Question: I want to install the latest 'django-froala-editor' version.
But 'pip install' keeps installing the 'django-froala-editor' version 2.0.1.
### Steps to reproduce the problem.
(using virtualenvwrapper to ease the test)
'''
mktmpenv
pip search froala
pip install django-froala-editor
'''
The version '2.0.1' gets installed, even though the '2.3.2' is <URL> and the pip search shows a '2.1.0' version.

### OS.
OS X Yosemity 10.10.5,
pip version 8.1.2,
python 2.7
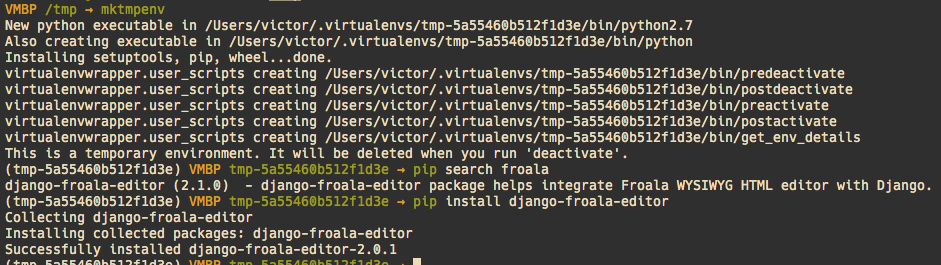
Answer: Install directly from 'git' if you can't get the latest version from pypi:
'''
pip install git+https://github.com/froala/django-froala-editor
'''
This can be included in your requirements.txt as 'git+https://github.com/froala/django-froala-editor'
Generally,
'''
pip install git+{url to repo}
'''